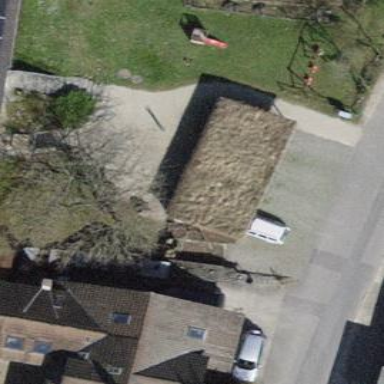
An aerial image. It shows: Garage with flat roof.